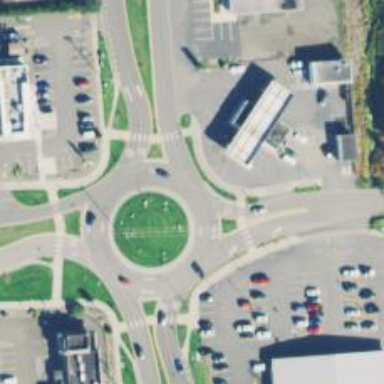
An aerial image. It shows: Tertiary road with asphalt surface leading to roundabout.